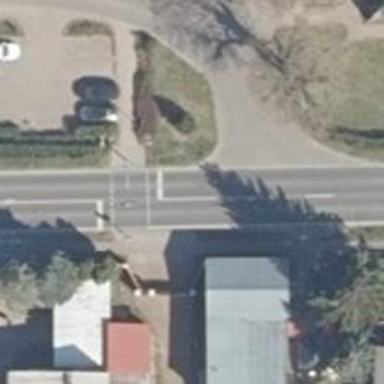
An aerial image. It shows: Asphalt road with primary highway designation. There are separate sidewalks on both sides.